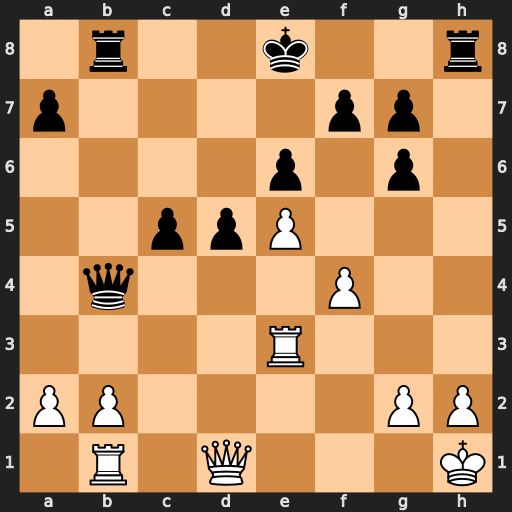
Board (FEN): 1r2k2r/p4pp1/4p1p1/2ppP3/1q3P2/4R3/PP4PP/1R1Q3K
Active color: w
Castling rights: k
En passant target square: -
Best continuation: Rb3 O-O Rxb4